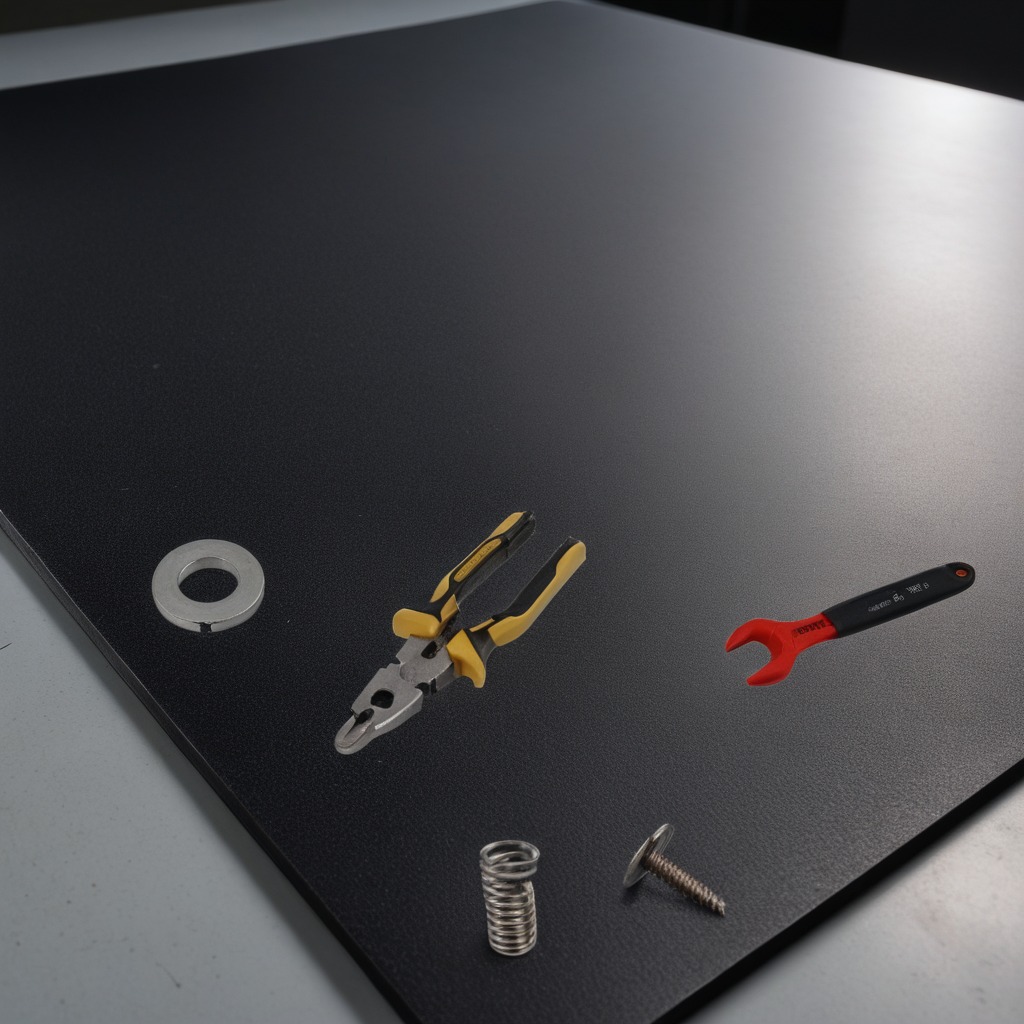
A flat metal washer, a metal machine screw, pliers, a coiled metal spring, and a wrench are lying on the clean granite tabletop.